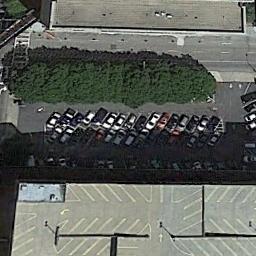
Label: parking_lot